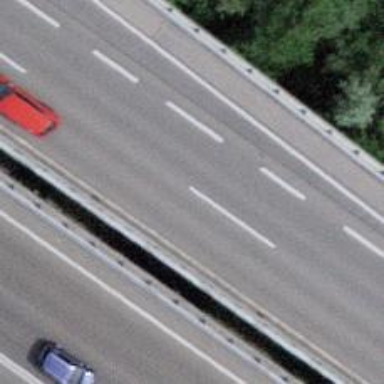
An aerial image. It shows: Bridge with asphalt surface carrying trunk highway.